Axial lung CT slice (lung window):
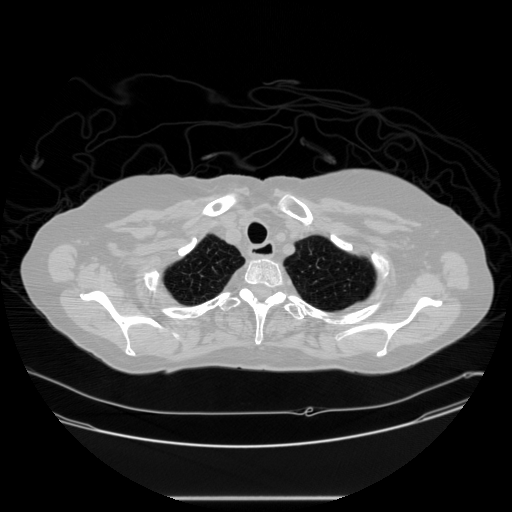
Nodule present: no